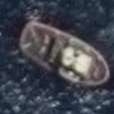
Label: Towing_vessel